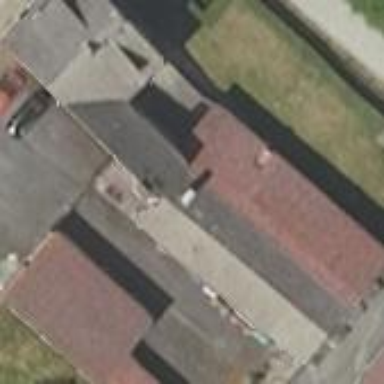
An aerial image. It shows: Shed building.